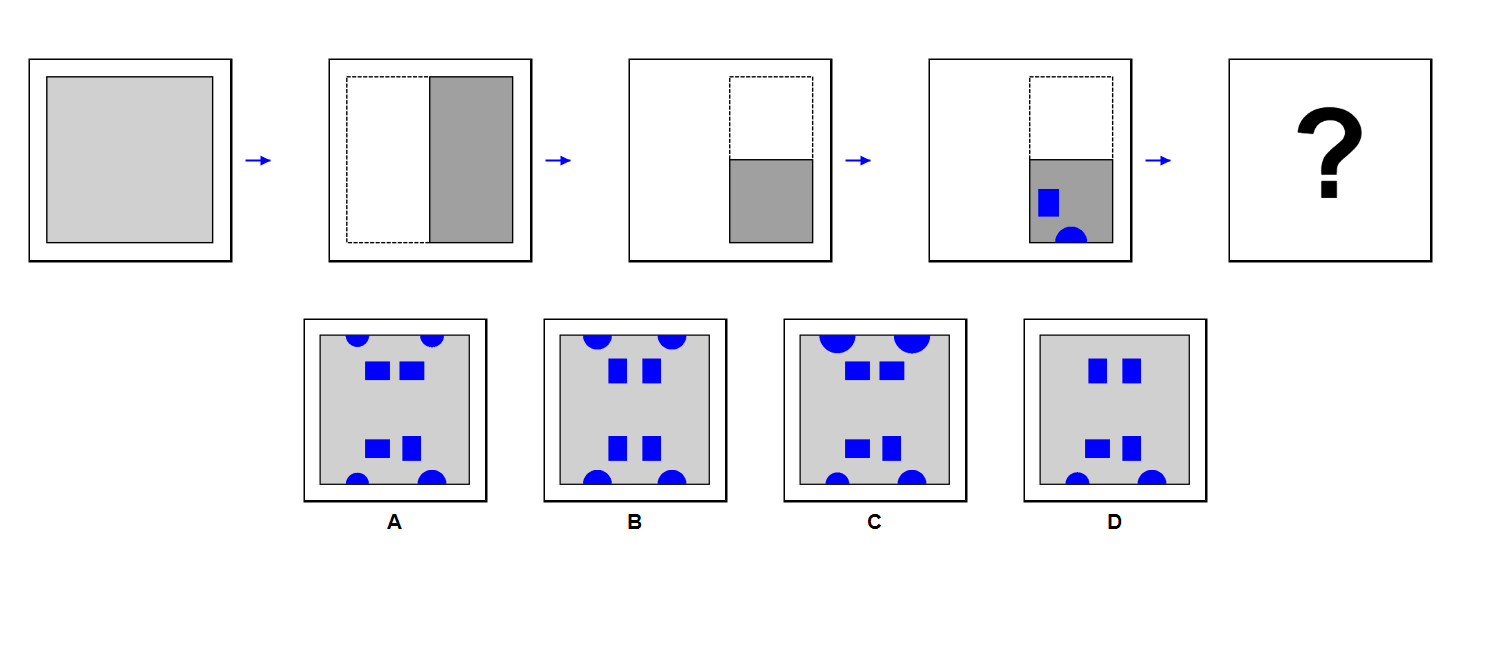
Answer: B